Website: bh-photo
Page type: billing-address
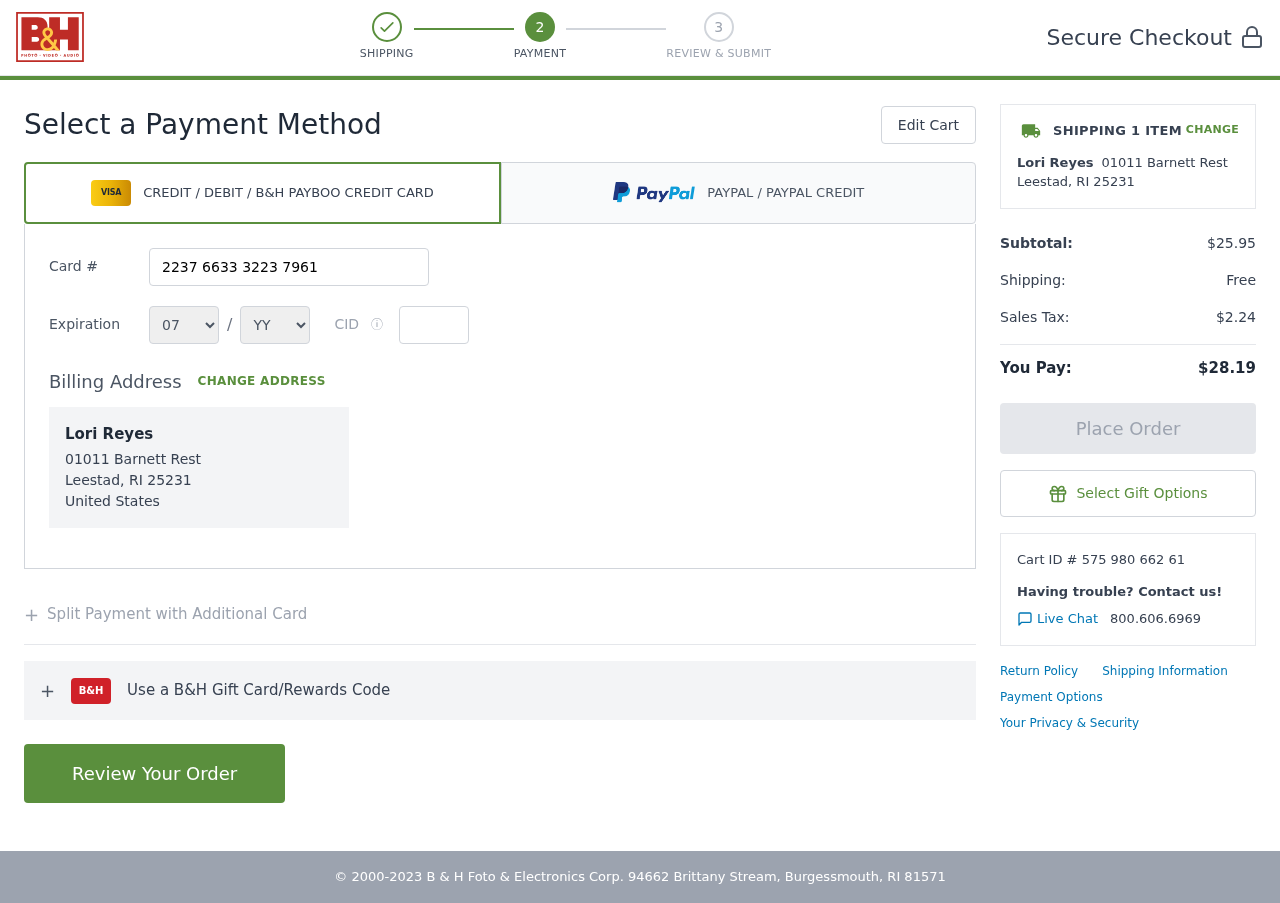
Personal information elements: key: PII_CARD_CVV
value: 645
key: PII_CARD_EXPIRY_MONTH
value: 07
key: PII_CARD_EXPIRY_YEAR
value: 28
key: PII_CARD_NUMBER
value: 2237 6633 3223 7961
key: PII_CITY_STATE_ZIP
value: Leestad, RI 25231
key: PII_COUNTRY
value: United States
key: PII_FULLNAME
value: Lori Reyes
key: PII_STREET
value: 01011 Barnett Rest
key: PII_FULLNAME2
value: Lori Reyes
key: PII_CITY
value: Leestad
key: PII_STATE_ABBR
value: RI
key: PII_POSTCODE
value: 25231
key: PII_POSTCODE_FULL
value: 25231
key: PII_CITY_STATE
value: Leestad, RI
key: PII_POSTCODE_NUMERIC
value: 25231
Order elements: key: ORDER_NUM_ITEMS
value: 1
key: ORDER_SUBTOTAL
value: $25.95
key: ORDER_SHIPPING_COST
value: Free
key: ORDER_TAX
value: $2.24
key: ORDER_TOTAL
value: $28.19
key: ORDER_ID
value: Cart ID # 575 980 662 61